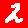
Digit: 2